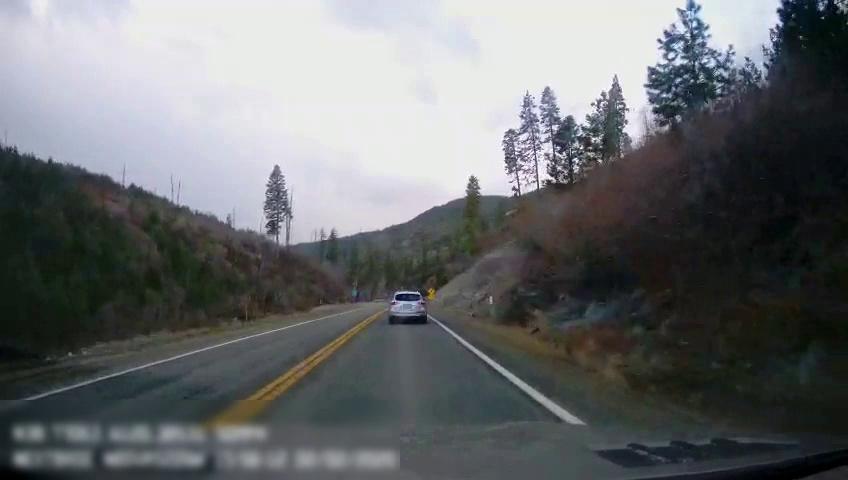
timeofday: Day
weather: Cloudy
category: Drivable Space
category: Vehicles | Car
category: Lanes | Current Lane
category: Lanes | Current Lane
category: Lanes | Opposite Lane